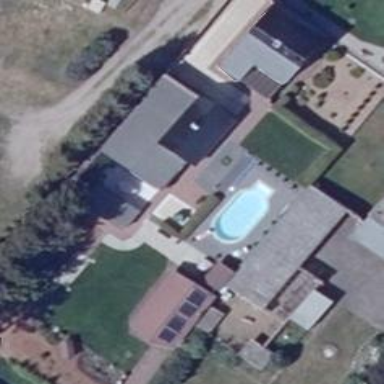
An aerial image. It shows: Swimming pool located in leisure land.